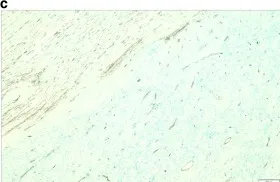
Immunohistochemical stain. (
D) SMA is negative in tumor cells, but normal smooth muscle in the proper muscle layer is stained.
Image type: pathology (immunostaining)